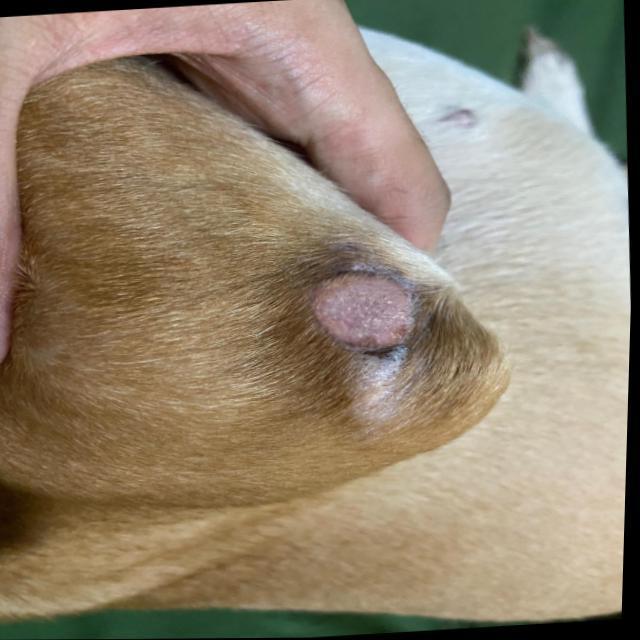
Canine ringworm (Dermatophytosis) — fungal infection caused by Microsporum or Trichophyton. Presents with circular alopecia, scaling, crusting, and broken hairs.